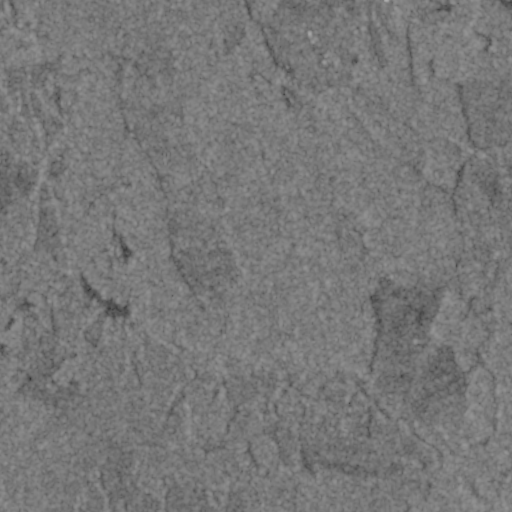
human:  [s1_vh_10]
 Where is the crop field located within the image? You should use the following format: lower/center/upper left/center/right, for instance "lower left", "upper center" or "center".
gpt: The crop field is located in the upper right of the image.
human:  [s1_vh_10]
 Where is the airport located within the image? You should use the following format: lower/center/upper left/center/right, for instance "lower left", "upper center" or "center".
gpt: There is no airport in the image.

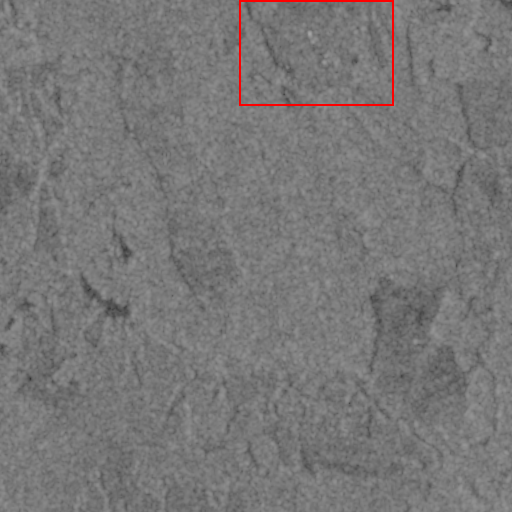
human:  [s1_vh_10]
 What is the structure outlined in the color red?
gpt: The structure outlined in red is a crop field.
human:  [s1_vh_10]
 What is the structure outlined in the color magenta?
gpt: There is no magenta outline.